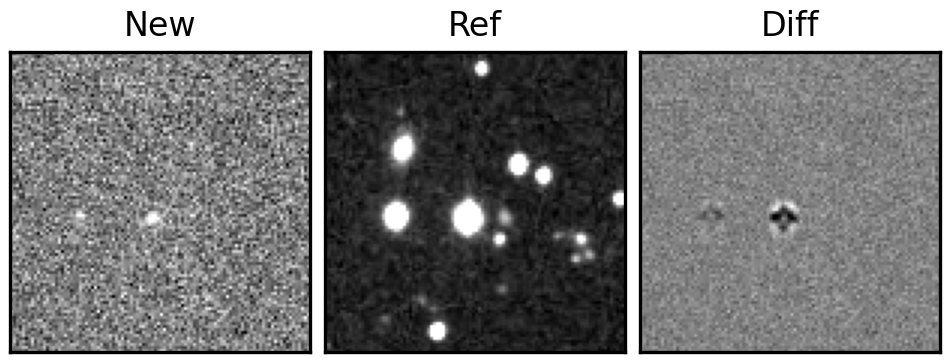
Label: bogus